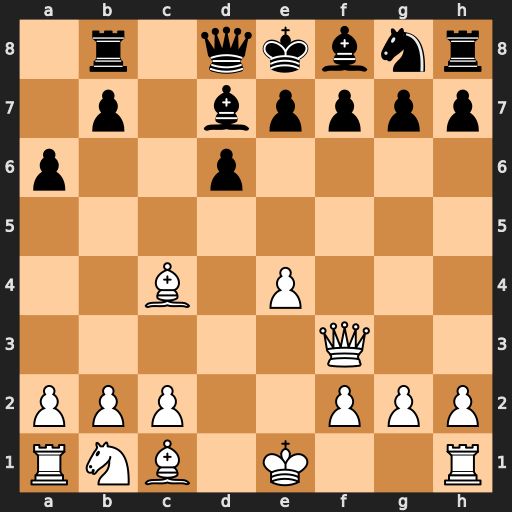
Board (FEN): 1r1qkbnr/1p1bpppp/p2p4/8/2B1P3/5Q2/PPP2PPP/RNB1K2R
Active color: w
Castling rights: KQk
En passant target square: -
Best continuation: Qxf7#